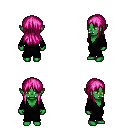
a pixel art fantasy rpg character, female body template, orc, green skin, gray robe, gold greaves, pink unkempt hairstyle, four views (front, back, left, right), 2x2 character sprite sheet, small pixel art, hard edges, no anti-aliasing